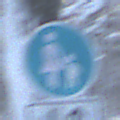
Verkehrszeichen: Gehweg
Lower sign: RichtungsangabeDurchPfeile8
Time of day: MorningAfternoon
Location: Outdoor (Nature)
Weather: Clear
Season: Winter
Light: Natural